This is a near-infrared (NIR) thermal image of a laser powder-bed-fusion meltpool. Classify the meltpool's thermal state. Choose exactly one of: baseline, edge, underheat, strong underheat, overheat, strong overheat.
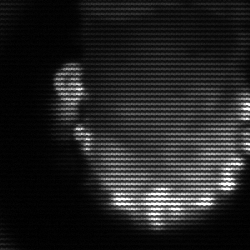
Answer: baseline